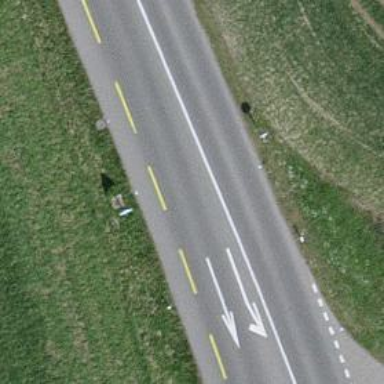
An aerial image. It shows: Tertiary road.